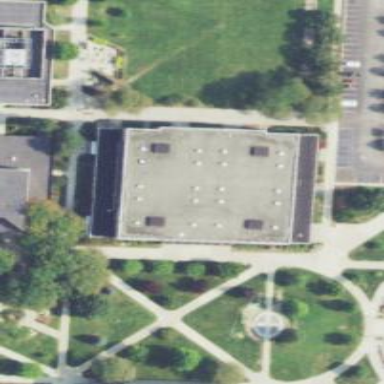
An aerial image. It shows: Building with flat light gray roof. The building itself is orange in color.